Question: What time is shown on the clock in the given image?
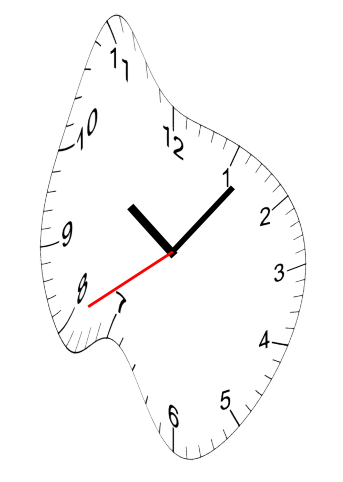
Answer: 10:06:40